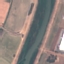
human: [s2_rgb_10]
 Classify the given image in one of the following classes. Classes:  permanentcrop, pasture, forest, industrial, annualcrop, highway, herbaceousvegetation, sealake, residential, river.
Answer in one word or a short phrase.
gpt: River